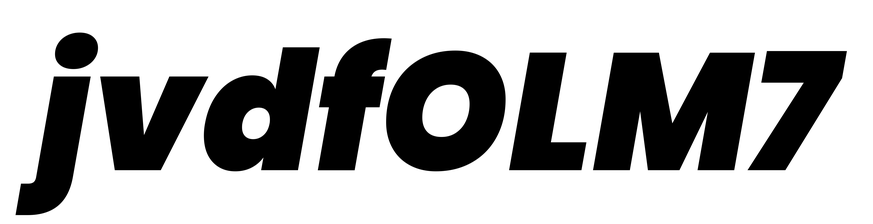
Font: Poppins-BlackItalic